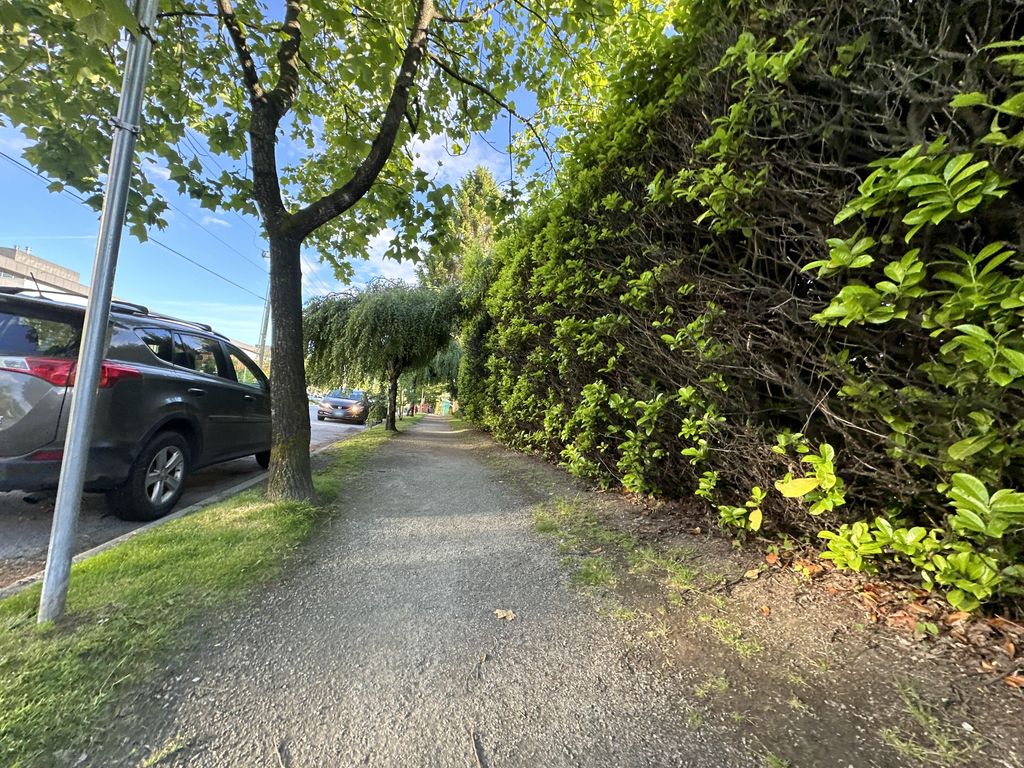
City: vancouver